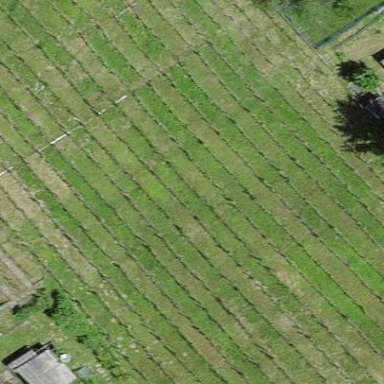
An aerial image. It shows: Vineyard.